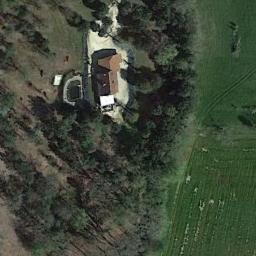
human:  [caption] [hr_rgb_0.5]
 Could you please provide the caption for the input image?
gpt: The sparse residential is on the bare land next to grass and some trees .

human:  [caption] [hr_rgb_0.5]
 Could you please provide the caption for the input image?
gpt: A path leads to this house with black roof .

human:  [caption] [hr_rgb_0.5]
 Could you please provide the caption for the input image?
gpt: The sparse residential  is surrounded by trees .

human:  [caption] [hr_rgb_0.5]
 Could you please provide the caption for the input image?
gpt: In a sparse residential area there is a house and many withered trees surrounded by grass .

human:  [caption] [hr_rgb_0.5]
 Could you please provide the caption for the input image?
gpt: A sparse residential area with many green trees and a brown building .